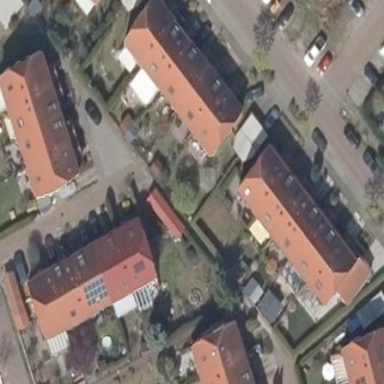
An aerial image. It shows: Half-hipped roof on apartment building.